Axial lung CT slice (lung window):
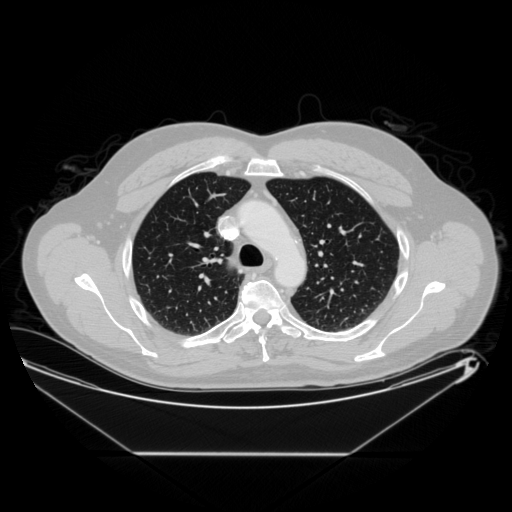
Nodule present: no